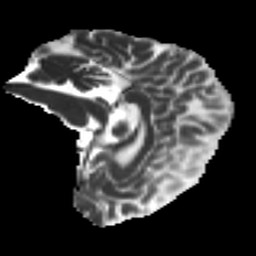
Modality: MD
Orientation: sagittal
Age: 51
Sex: female
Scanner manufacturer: ge
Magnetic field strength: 3 T
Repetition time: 7.8 s
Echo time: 0.0606 s